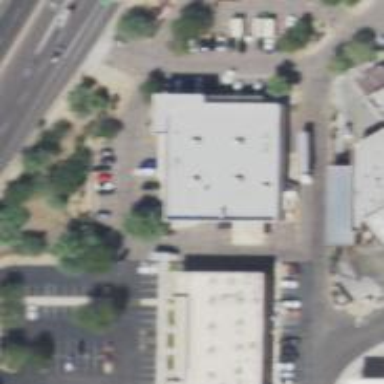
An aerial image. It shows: Pharmacy providing healthcare services.